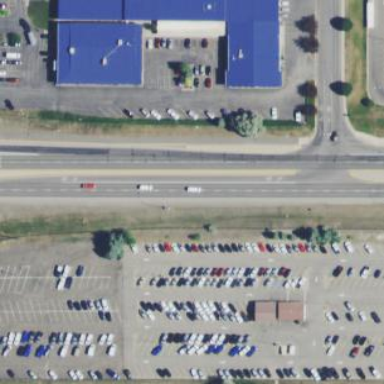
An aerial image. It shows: Car rental facility.